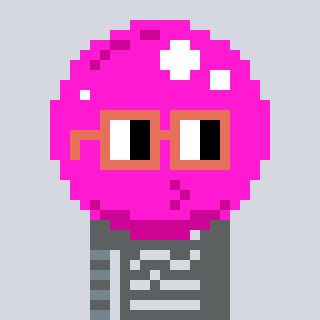
a pixel art character with square orange glasses, a bubblegum-shaped head and a slimegreen-colored body on a cool background